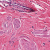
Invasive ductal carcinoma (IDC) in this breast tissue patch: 0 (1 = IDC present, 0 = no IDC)